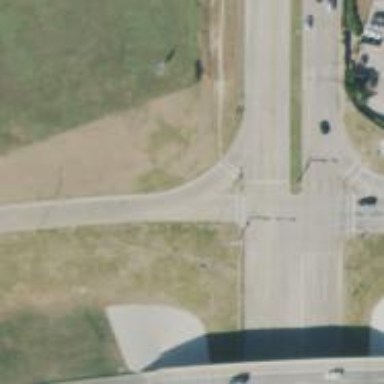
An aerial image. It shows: Secondary link road.